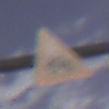
Verkehrszeichen: RadverkehrRechts
Umgebung: Outdoor, Suburban
Tageszeit: Night
Wetter: PartlyCloudy
Licht: Artificial
Jahreszeit: NotSpecified
Kontrast: HighContrast